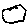
Label: cloud